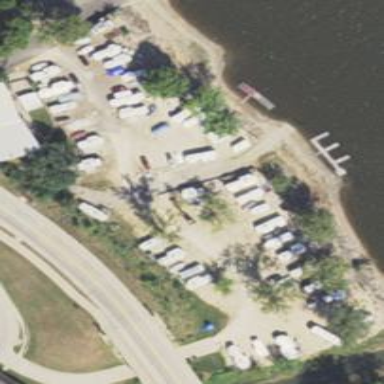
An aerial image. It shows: Caravan site for tourism.